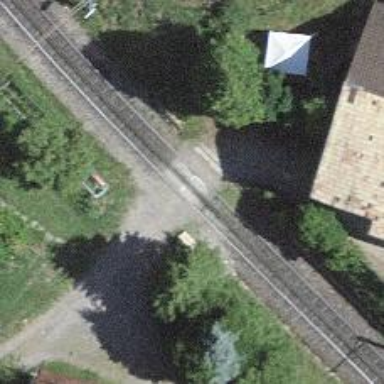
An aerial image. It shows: Railway level crossing.